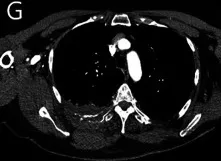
F lung window, axial scans;. I abdomen window, axial scans): mass of the posterior chest wall on the right side size 7.5x3.4 cm, infiltrating the posterior segment of the fifth rib.
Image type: radiology (ct)